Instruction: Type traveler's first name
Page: traveler
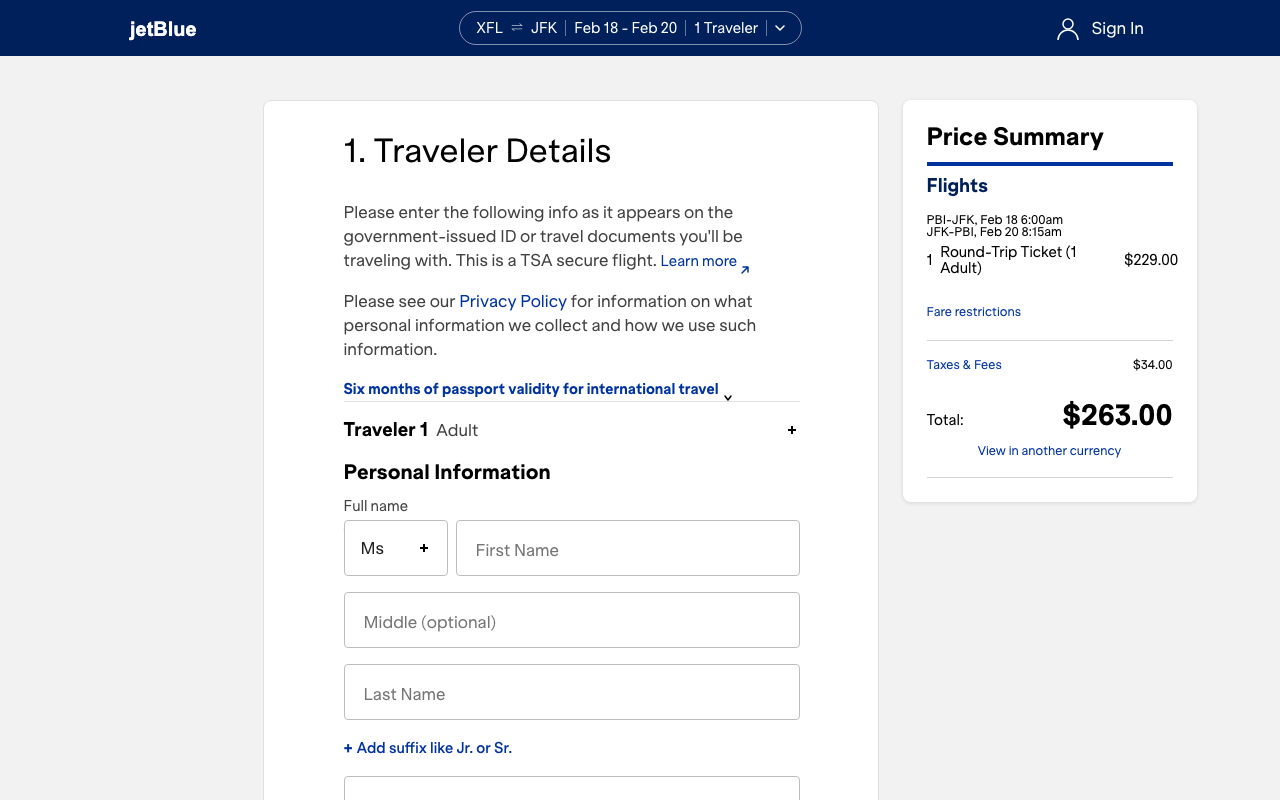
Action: type